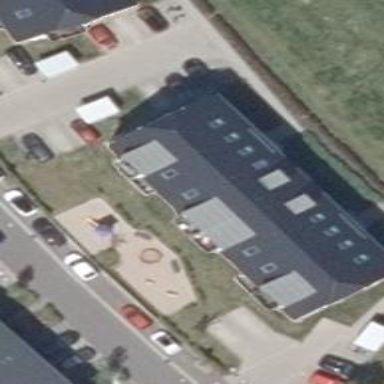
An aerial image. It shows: Terrace building.